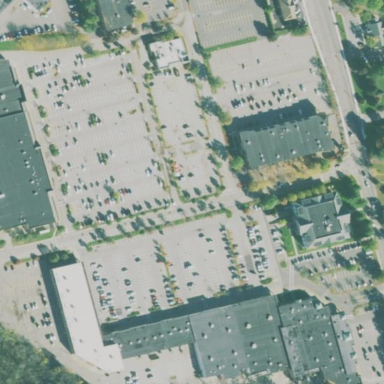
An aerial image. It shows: Commercial area.